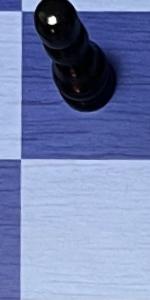
Label: Empty